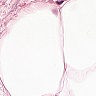
Metastatic tissue present: no